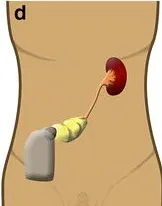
Schematic drawing of the segmental ureteroileal conduit resection technique. C and d, Patients after segmental ureteroileal conduit resection operation.
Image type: radiology (x_ray)